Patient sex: F
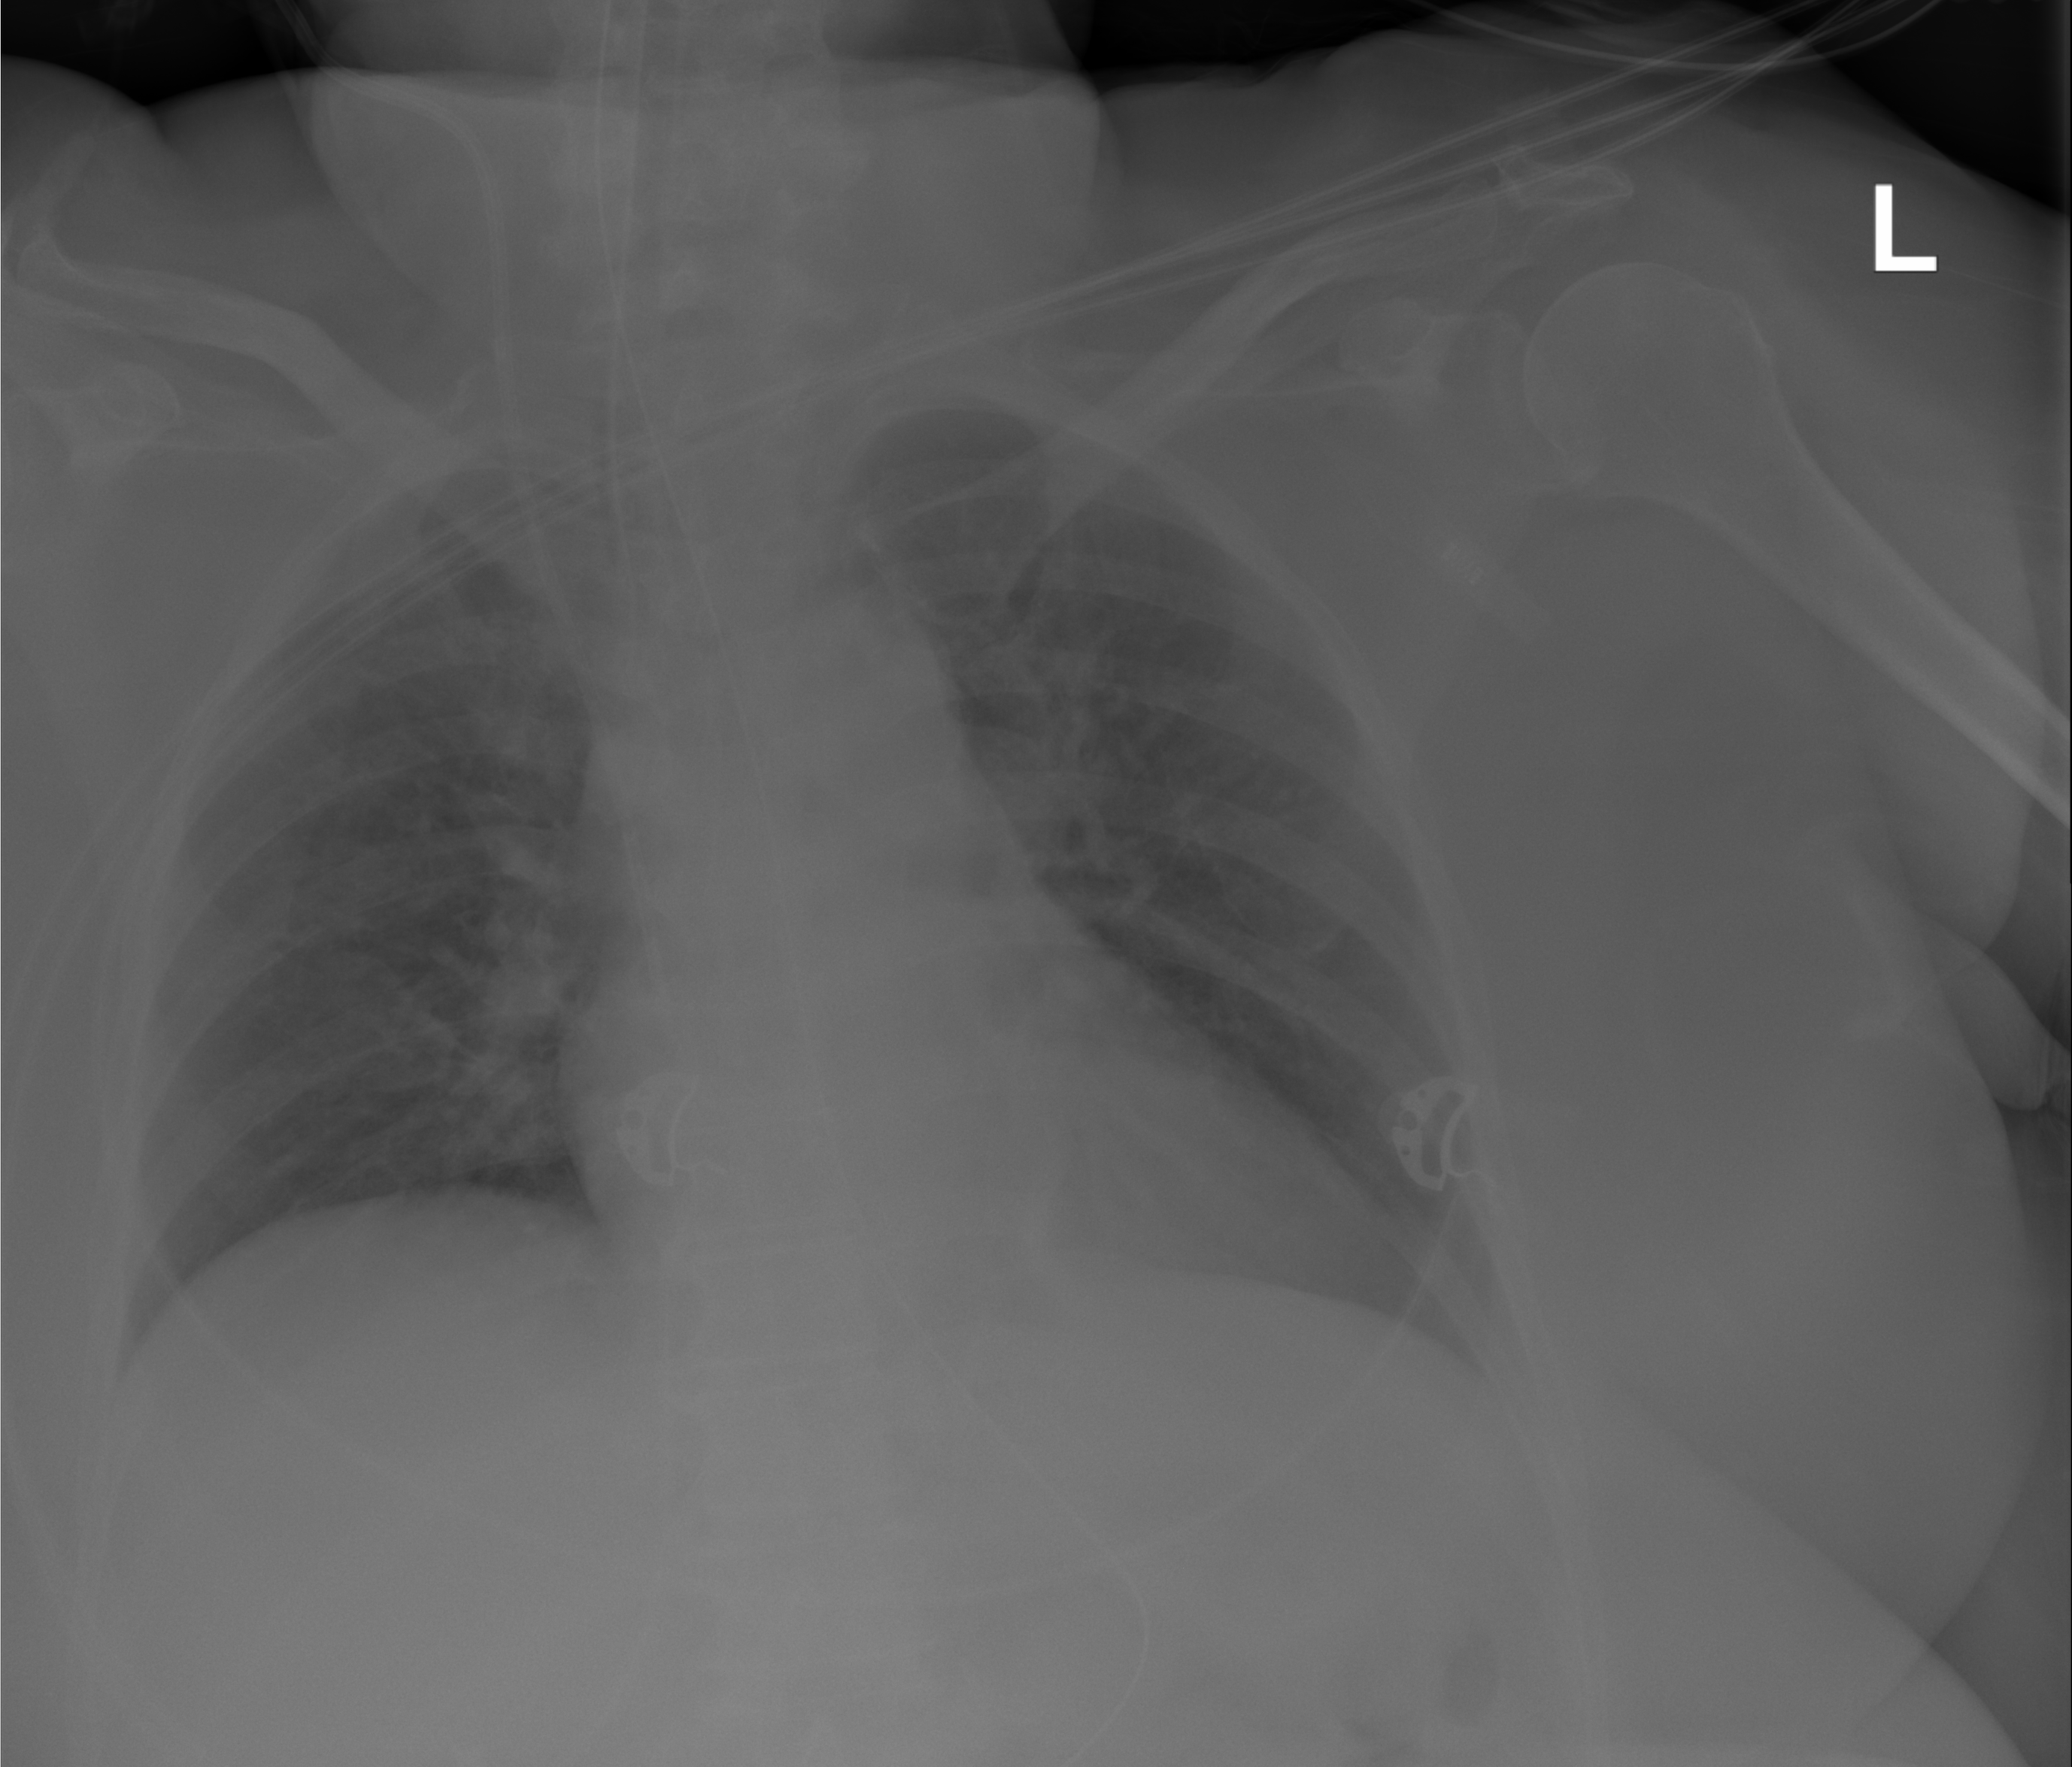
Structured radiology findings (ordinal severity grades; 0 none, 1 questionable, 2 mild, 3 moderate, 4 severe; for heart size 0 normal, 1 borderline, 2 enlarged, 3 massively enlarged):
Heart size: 0
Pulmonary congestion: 0
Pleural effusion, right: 0
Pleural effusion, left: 0
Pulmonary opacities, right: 0
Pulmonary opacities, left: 1
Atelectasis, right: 0
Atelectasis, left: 0